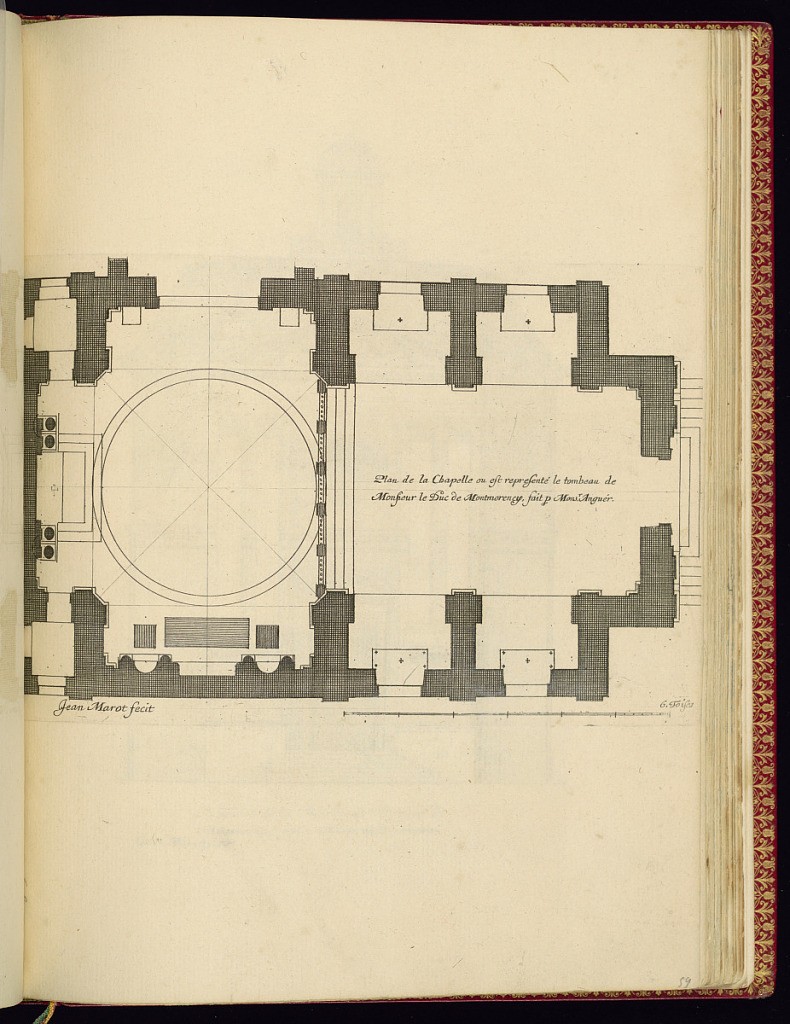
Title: Plan de la Chapelle ou est representé le tombeau de Monsieur le Duc de Montmorency, fait p Monsr. Anguér
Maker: Jean Marot, French, 1619 - 1679
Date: ca.1635–ca.1660
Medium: Etching on laid paper
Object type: Print
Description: An architectural floor plan of a chapel with a rotunda, and a scale below. The plate is titled and signed.